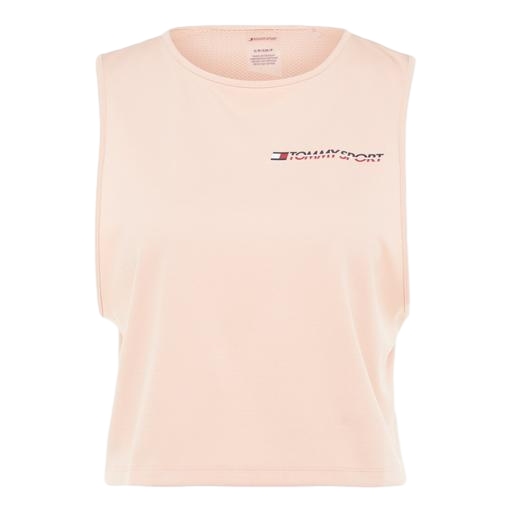
branded tank-top, twist branded tank, training tank top, white background